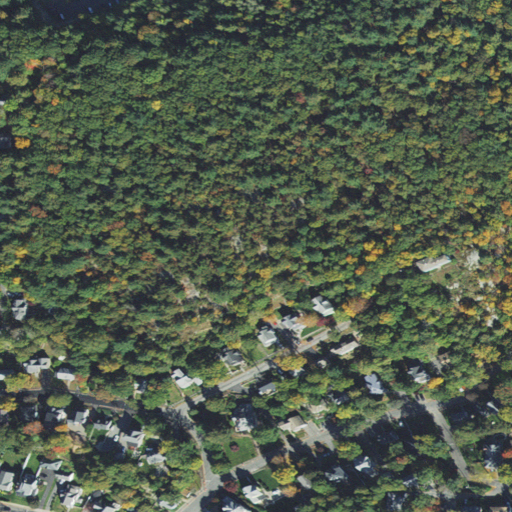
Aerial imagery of mountain in Massachusetts named High Rock containing low intensity development, medium intensity development, open development, mixed forest, evergreen forest, high intensity development, and deciduous forest